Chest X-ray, AP view. Patient: 42 years old, sex M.
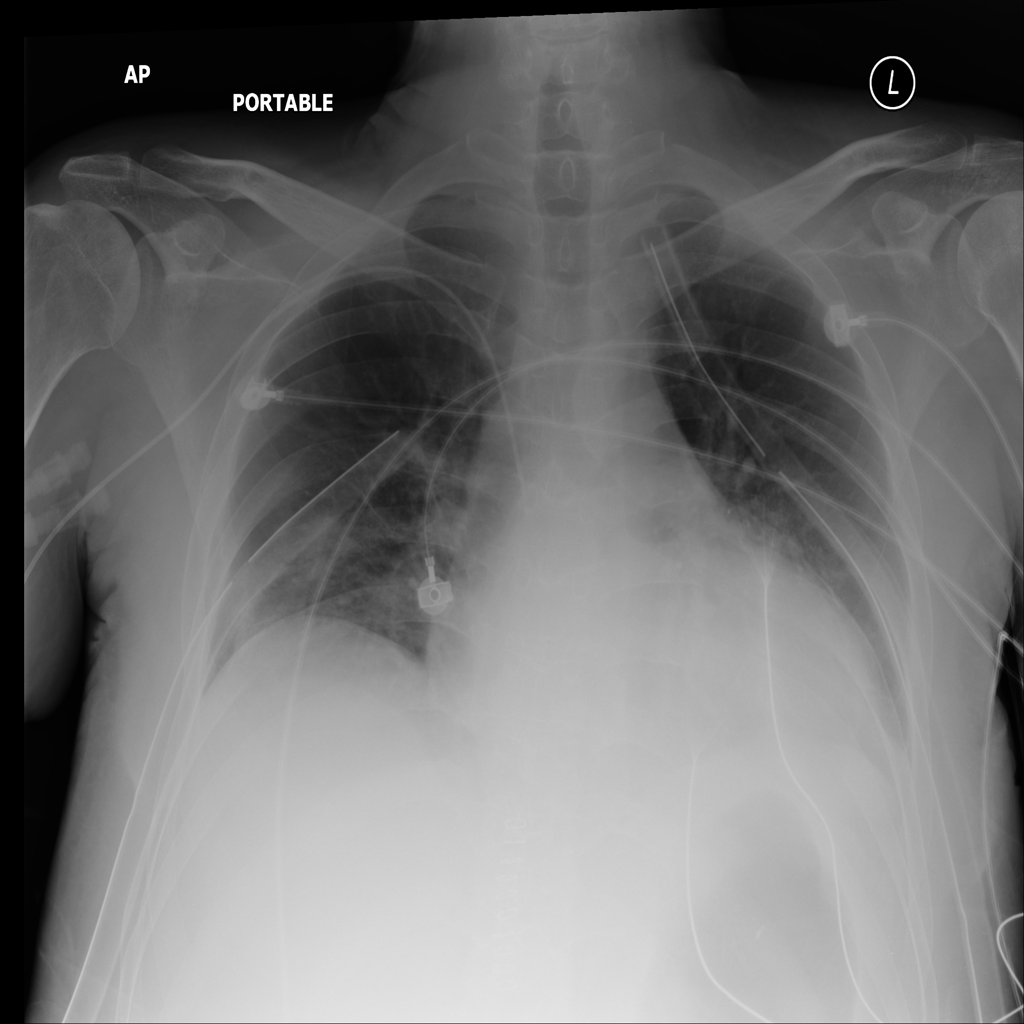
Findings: Atelectasis, Infiltration